Question: I installed Xampp (for Windows). I was happily using it with its all features.
Then I wanted to change MySql password. I set a randomly generated password (rCZ4Xnz78zbLY2Vh). Then PHPMyAdmin stopped logging in. It started to give the following error message, and it is the same ever since:
'''
Error
MySQL said:
Cannot connect: invalid settings.
phpMyAdmin tried to connect to the MySQL server, and the server rejected the connection.
You should check the host, username and password in your configuration and make sure that
they correspond to the information given by the administrator of the MySQL server.
'''
Then I edited the 'config.inc.php" file of PHPMyAdmin, and made its contents exactly as below:
'''
<?php
/* Servers configuration */
$i = 1;
$cfg['Servers'][$i]['host'] = '127.0.0.1';
$cfg['Servers'][$i]['port'] = '3306';
$cfg['Servers'][$i]['ssl'] = FALSE;
$cfg['Servers'][$i]['connect_type'] = 'tcp';
$cfg['Servers'][$i]['extension'] = 'mysql';
$cfg['Servers'][$i]['compress'] = FALSE;
$cfg['Servers'][$i]['controluser'] = 'root';
$cfg['Servers'][$i]['controlpass'] = 'rCZ4Xnz78zbLY2Vh';
$cfg['Servers'][$i]['auth_type'] = 'config';
$cfg['Servers'][$i]['user'] = 'root';
$cfg['Servers'][$i]['password'] = 'rCZ4Xnz78zbLY2Vh';
$cfg['Servers'][$i]['nopassword'] = TRUE;
/* rajk - for blobstreaming */
$cfg['Servers'][$i]['bs_garbage_threshold'] = 50;
$cfg['Servers'][$i]['bs_repository_threshold'] = '32M';
$cfg['Servers'][$i]['bs_temp_blob_timeout'] = 600;
$cfg['Servers'][$i]['bs_temp_log_threshold'] = '32M';
/* Other settings */
$cfg['blowfish_secret'] = '';
$cfg['DefaultCharset'] = 'utf-8';
$cfg['UploadDir'] = '';
$cfg['SaveDir'] = '';
?>
'''
But I was able to connect to the MySql servier via command line by the same password .
'''
C:\Users\hkBattousai>mysql.exe --user=root --password=rCZ4Xnz78zbLY2Vh
mysql.exe: Unknown OS character set 'cp857'.
mysql.exe: Switching to the default character set 'latin1'.
Welcome to the MySQL monitor. Commands end with ; or \g.
Your MySQL connection id is 21
Server version: 5.5.27 MySQL Community Server (GPL)
Copyright (c) 2000, 2011, Oracle and/or its affiliates. All rights reserved.
Oracle is a registered trademark of Oracle Corporation and/or its
affiliates. Other names may be trademarks of their respective
owners.
Type 'help;' or '\h' for help. Type '\c' to clear the current input statement.
mysql>
'''
Then I removed the password via the command line interface:

I also removed password from the 'config.inc.php' file. The relevant lines in that file are now:
'''
$cfg['Servers'][$i]['controluser'] = 'root';
$cfg['Servers'][$i]['controlpass'] = '';
$cfg['Servers'][$i]['user'] = 'root';
$cfg['Servers'][$i]['password'] = '';
'''
Currently, it is strange but, I can connect with the password I deleted, but I cannot connect with empty password:
'''
C:\Users\hkBattousai>mysql.exe --user=root --password=rCZ4Xnz78zbLY2Vh // Connects
C:\Users\hkBattousai>mysql.exe --user=root --password= // Error given
'''
I want to assign another random password to this user, and I want to access my database via PHPMyAdmin, as I did within the fresh Xampp installation before. What should I do? I'm really confused and I need your help.
It is like the 'config.inc.php' file contents are ignored. I copied it from the template file 'config.sample.inc.php' and altered its contents. It is now located in the directory '\Xampp\phpmyadmin\'.
---
Versions:
'''
Xampp : 3.1.0
MySQL : 5.5.27
PHP : 5.4.7
Apache : 2.4
Windows : 7 Ultimate x64 SP1
'''
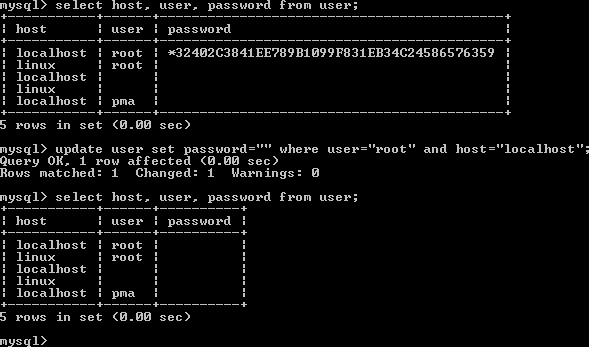
Answer: You need to edit the config.inc file in the phpMyAdmin directory (probably C:\xampp\phpMyAdmin) and change this line to match the password you entered for root in phpMyAdmin.
> $cfg['Servers'][$i]['password'] = ' ';